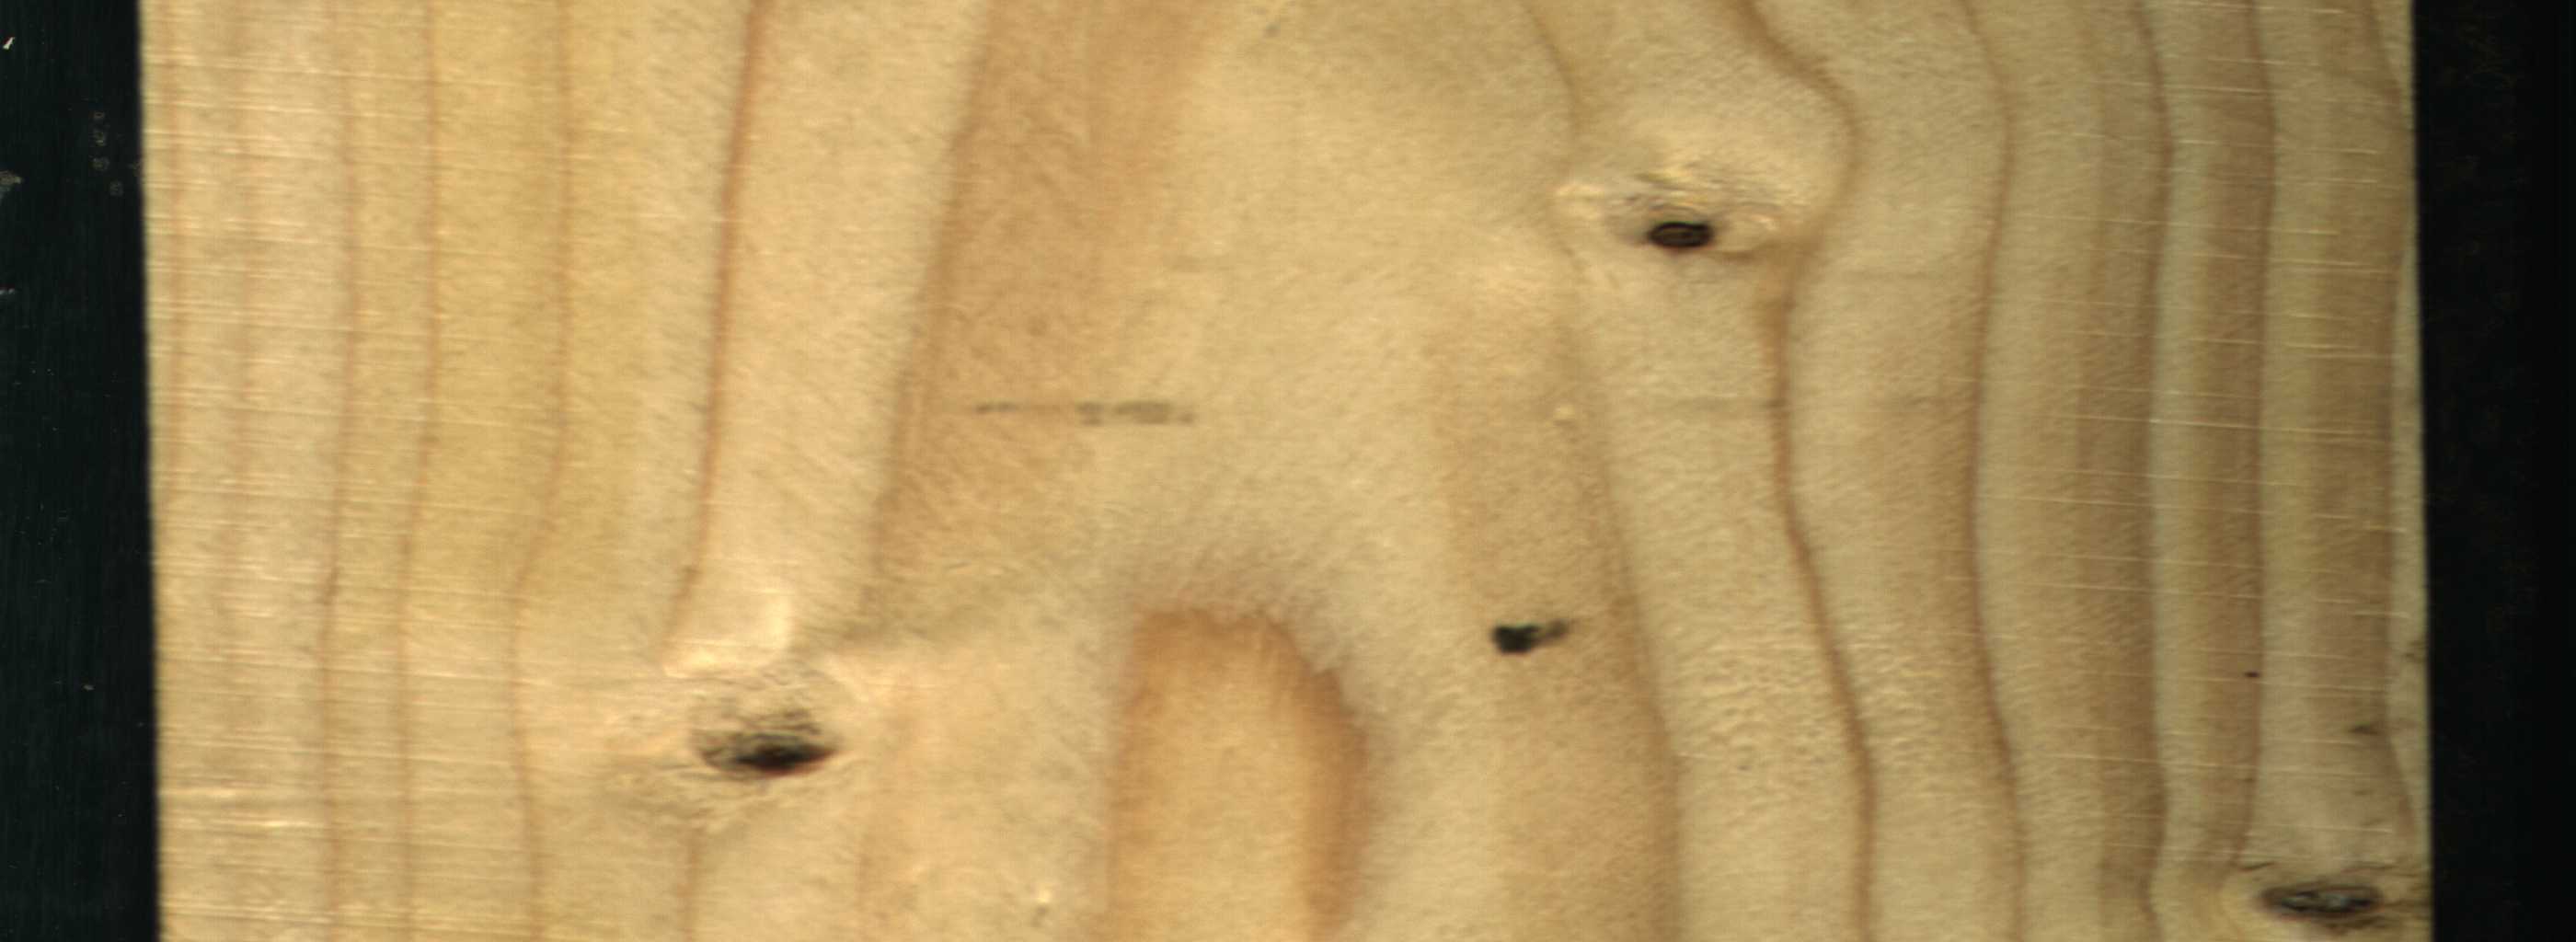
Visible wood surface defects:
Dead_Knot
Dead_Knot
Dead_Knot